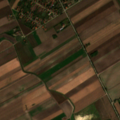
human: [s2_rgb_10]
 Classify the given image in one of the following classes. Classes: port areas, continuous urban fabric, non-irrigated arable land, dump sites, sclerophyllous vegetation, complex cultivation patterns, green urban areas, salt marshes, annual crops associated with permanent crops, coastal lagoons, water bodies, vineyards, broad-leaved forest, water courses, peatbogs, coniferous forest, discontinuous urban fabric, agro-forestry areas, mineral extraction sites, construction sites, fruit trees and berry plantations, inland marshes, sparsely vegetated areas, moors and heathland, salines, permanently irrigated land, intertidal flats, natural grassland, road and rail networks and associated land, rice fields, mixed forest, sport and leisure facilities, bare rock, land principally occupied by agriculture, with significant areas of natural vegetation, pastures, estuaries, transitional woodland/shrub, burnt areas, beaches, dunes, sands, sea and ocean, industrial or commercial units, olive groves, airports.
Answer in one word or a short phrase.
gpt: discontinuous urban fabric, non-irrigated arable land